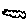
Label: cloud